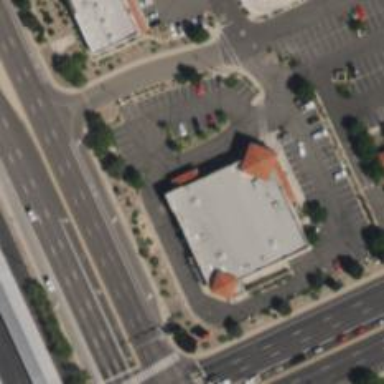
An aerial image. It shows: Pharmacy providing healthcare services.